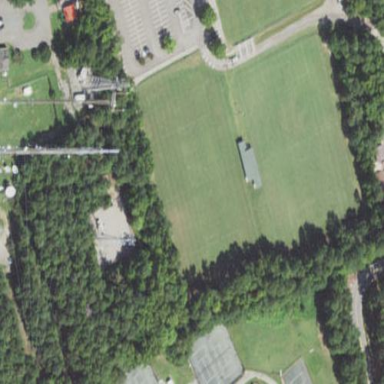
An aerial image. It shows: Soccer pitch for leisure land activities.